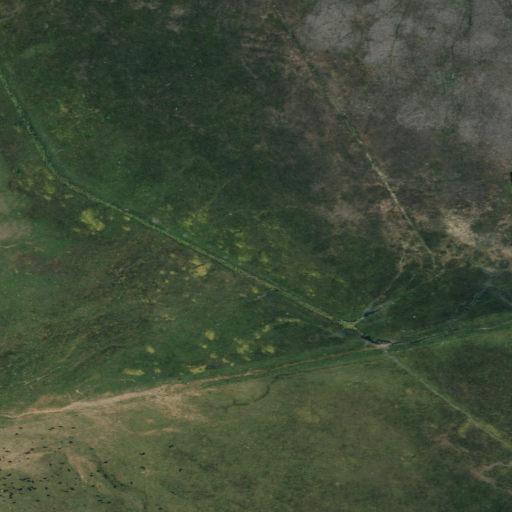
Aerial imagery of plain(s) in California named Mills Meadow containing herbaceous wetlands and woody wetlands